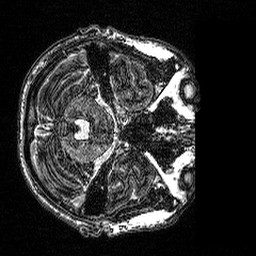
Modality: MP2RAGE
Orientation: axial
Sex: male
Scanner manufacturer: siemens
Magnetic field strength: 3 T
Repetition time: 5 s
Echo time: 0.00292 s